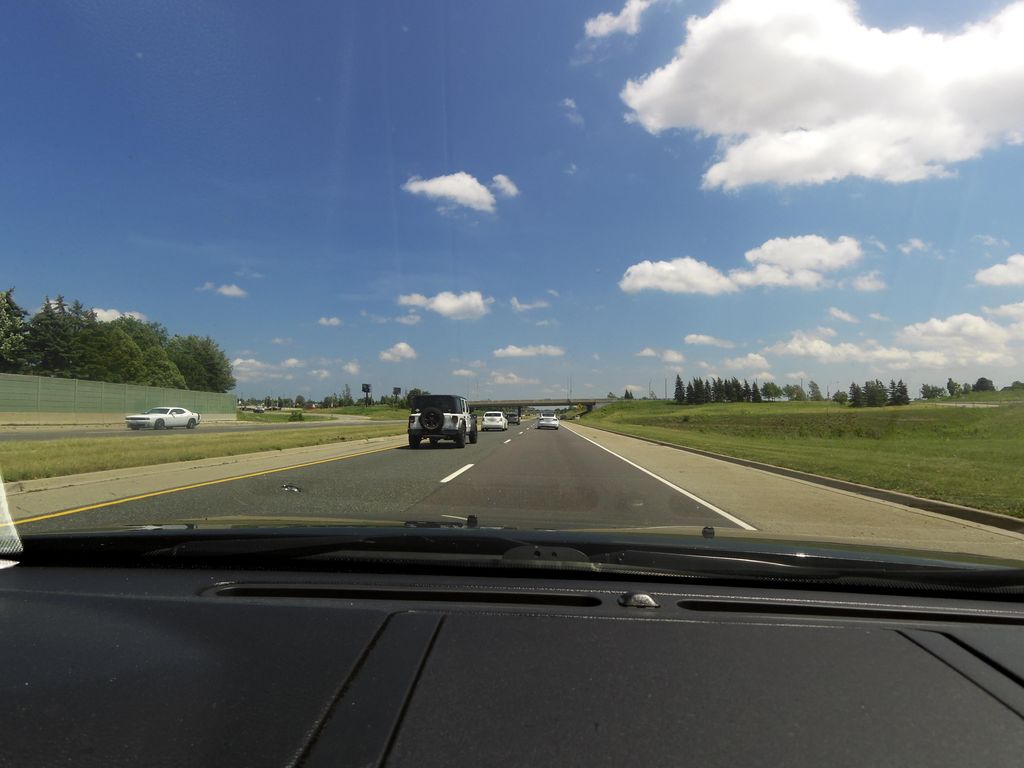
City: hamilton